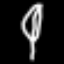
Label: leaf